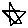
Label: star